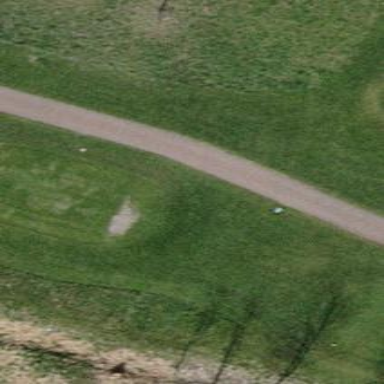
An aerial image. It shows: Grass area designated as golf tee.